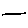
Label: line